Field crop: maize
Growth stage: 2
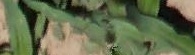
Species: maize